Field crop: maize
Growth stage: 2
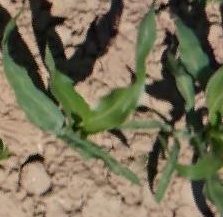
Species: maize